Question: One of my PyCharm projects has an extra icon next to its name. I'm referring to what looks like a checkmark between the folder icon and the name of the project. Does anyone know what it is? I can't find anything in the documentation. My other projects don't have this icon -- perhaps I modified some setting in this one that made it appear?

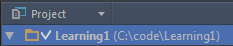
Answer: It means the file is bookmarked. You can get rid of it by selecting the file in the project window and pressing CTRL + F11 (or just F11).
Here is more detail (although they do not mention the checkmark...):
<URL>